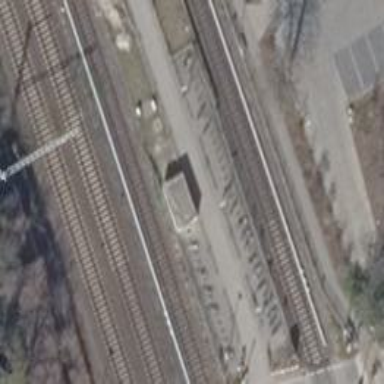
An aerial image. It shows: Railway signal.